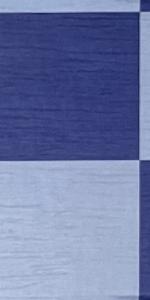
Label: Empty